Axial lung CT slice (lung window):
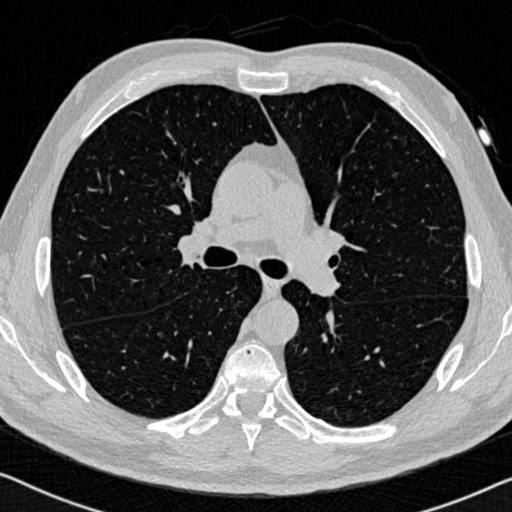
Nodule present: no